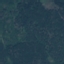
Land use / land cover: Forest